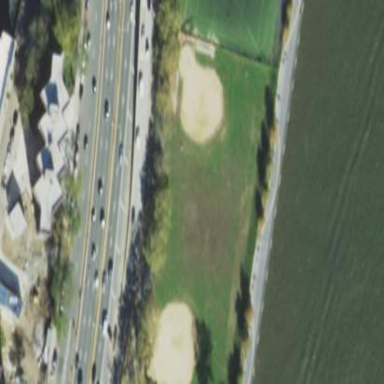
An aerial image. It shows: Grassy pitch designated for softball leisure sports.